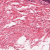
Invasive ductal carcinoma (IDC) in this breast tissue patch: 0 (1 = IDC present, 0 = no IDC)